Interaction volume radius: 5 \u00c5
Interaction volume height: 25 \u00c5
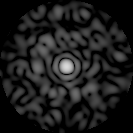
Disorder parameter: 0.8122